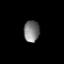
Tissue: prostate
Cell type: Fibroblasts
Senescence score: 0.7323
Nuclear area (px): 327
Mean DAPI intensity: 124.159